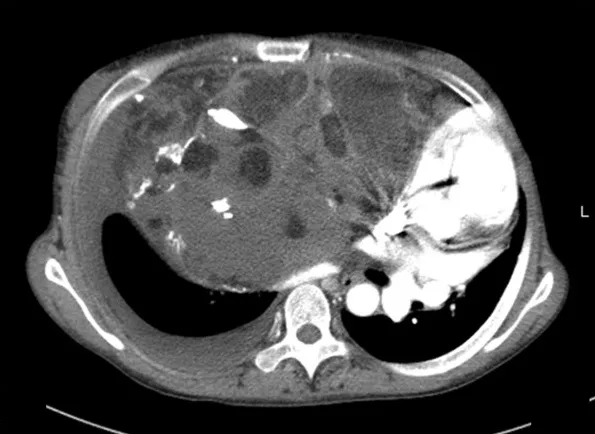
Preoperative computed tomography scan of the abdomen showing a giant solid mass.
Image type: radiology (ct)